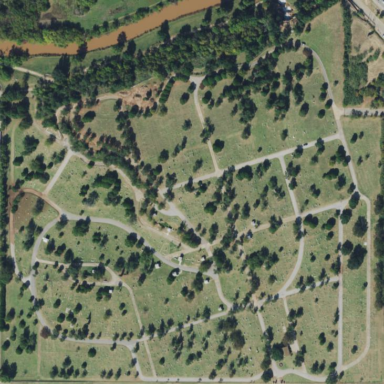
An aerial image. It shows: Cemetery.